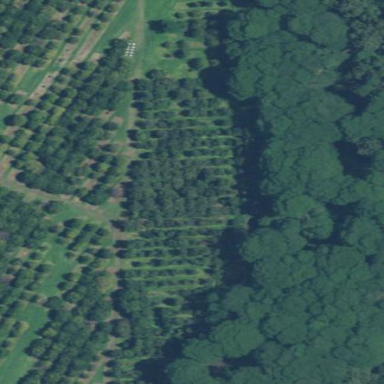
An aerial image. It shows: Orchard filled with macadamia trees.